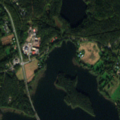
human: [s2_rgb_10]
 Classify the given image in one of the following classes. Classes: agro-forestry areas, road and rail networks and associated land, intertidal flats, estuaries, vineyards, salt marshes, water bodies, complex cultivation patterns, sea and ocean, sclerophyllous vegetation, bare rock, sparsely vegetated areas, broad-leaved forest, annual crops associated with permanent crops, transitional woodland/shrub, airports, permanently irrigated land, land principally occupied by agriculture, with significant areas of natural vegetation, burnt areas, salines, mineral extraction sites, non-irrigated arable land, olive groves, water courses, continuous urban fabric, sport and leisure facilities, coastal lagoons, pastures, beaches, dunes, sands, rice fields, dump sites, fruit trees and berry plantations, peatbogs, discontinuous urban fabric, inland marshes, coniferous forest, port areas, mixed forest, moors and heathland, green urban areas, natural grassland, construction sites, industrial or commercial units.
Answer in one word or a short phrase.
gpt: discontinuous urban fabric, coniferous forest, mixed forest, transitional woodland/shrub, water bodies